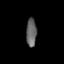
Tissue: skin
Cell type: Myeloid cells
Senescence score: 0.7988
Nuclear area (px): 287
Mean DAPI intensity: 99.756